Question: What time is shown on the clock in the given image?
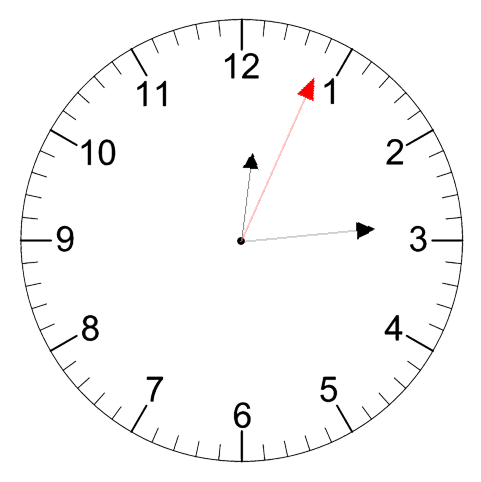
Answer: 12:14:04